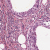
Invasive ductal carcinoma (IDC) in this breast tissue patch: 0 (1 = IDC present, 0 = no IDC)